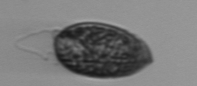
Label: Prorocentrum